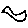
Label: bird